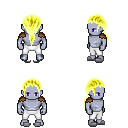
a pixel art fantasy rpg character, male body template, dark elf, purple skin, leather shoulder armor, white pants, gold ponytail hairstyle, white slippers, four views (front, back, left, right), 2x2 character sprite sheet, small pixel art, hard edges, no anti-aliasing